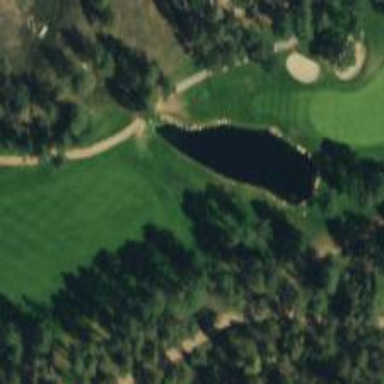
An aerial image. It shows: View of golf hole.